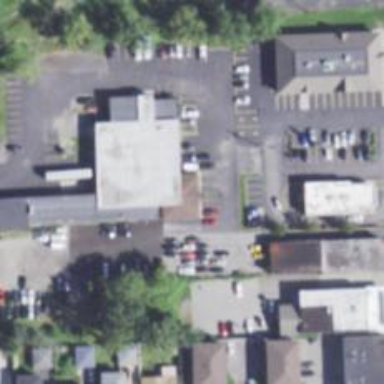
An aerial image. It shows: Building designated as recycling center.